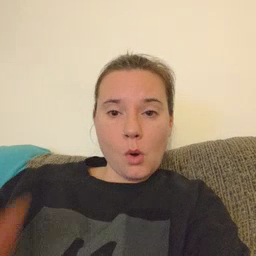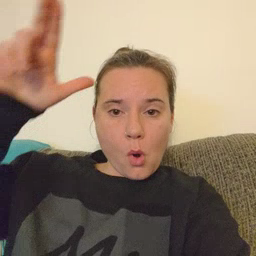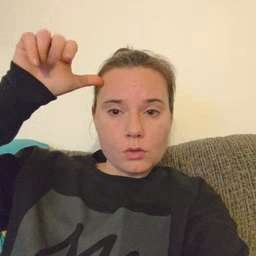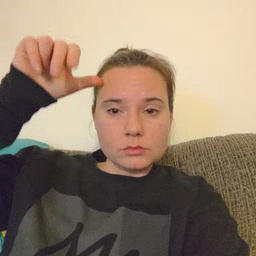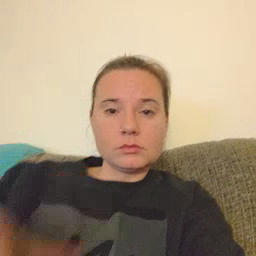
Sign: horse